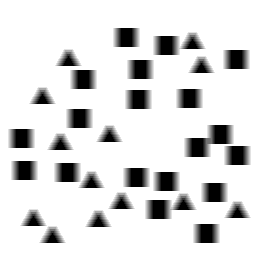
Squares: 19
Triangles: 13
Stars: 0
Total shapes: 32